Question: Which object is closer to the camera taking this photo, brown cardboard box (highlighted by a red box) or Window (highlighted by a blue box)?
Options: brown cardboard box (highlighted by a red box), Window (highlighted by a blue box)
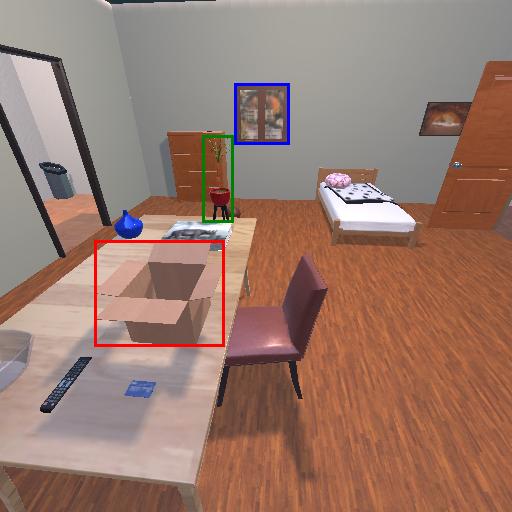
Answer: brown cardboard box (highlighted by a red box)